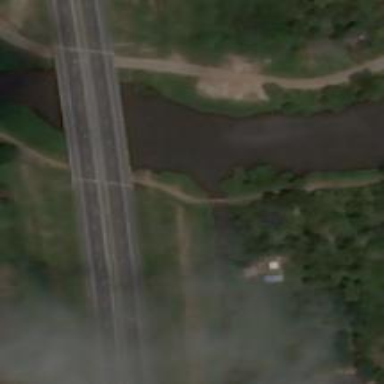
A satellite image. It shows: Residential road with bridge.